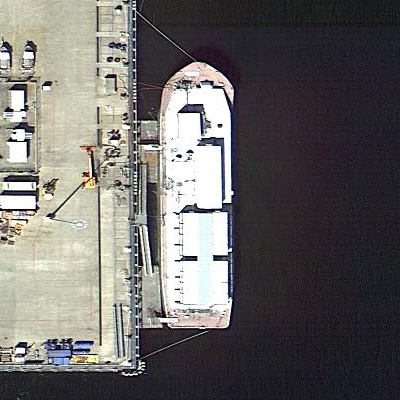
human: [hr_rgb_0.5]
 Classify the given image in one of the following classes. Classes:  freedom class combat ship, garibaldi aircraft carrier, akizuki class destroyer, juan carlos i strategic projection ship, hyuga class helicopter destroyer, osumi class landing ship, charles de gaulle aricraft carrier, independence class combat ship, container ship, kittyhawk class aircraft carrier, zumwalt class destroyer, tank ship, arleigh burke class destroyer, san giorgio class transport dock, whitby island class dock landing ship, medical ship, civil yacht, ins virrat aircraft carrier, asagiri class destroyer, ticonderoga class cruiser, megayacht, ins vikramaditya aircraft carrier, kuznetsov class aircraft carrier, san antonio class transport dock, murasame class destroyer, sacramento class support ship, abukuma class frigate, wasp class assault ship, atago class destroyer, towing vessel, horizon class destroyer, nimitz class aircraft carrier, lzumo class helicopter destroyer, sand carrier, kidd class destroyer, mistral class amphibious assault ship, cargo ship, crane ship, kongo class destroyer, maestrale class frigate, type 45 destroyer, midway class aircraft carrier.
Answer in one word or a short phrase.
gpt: Cargo ship